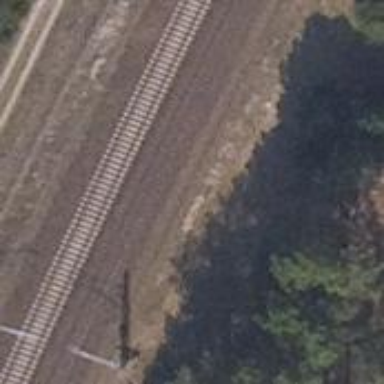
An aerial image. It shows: Railway track with contact lines for electrification.